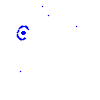
Particle: proton